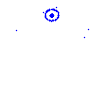
Particle: pion